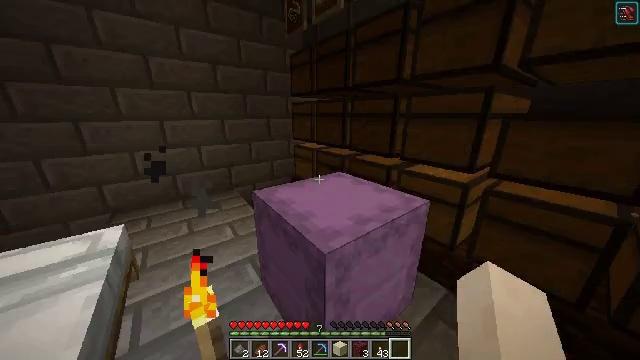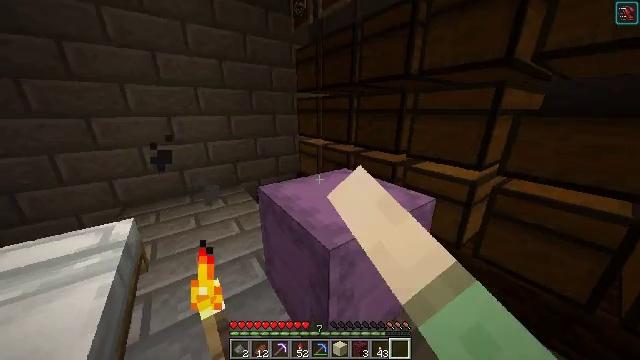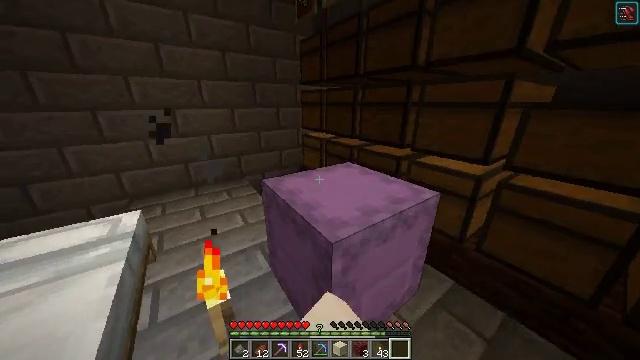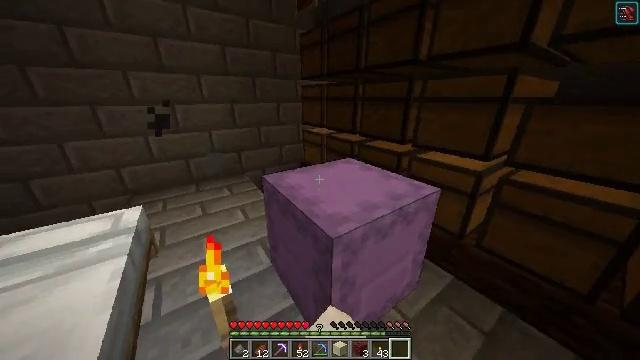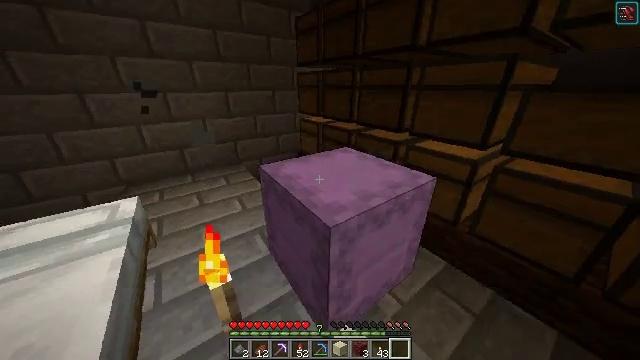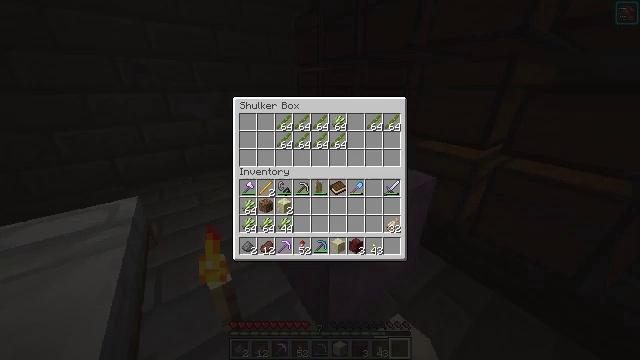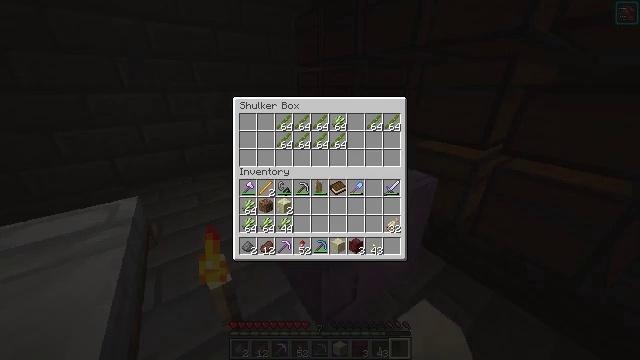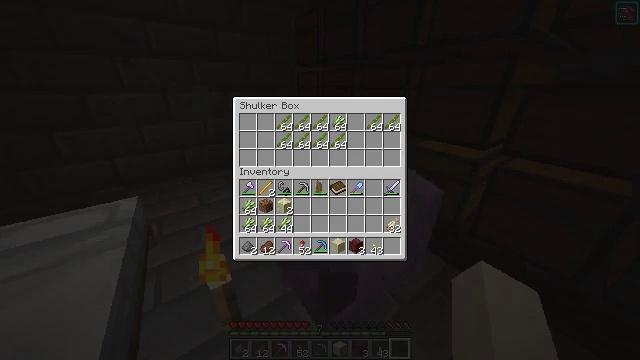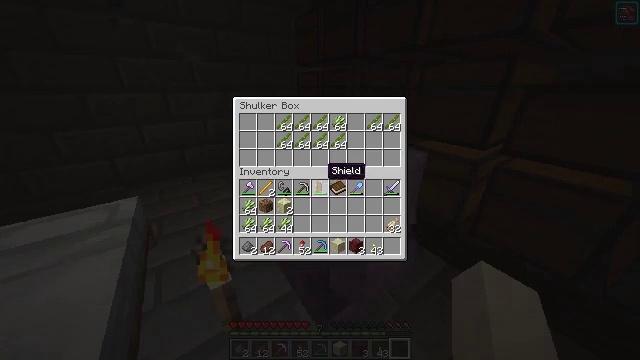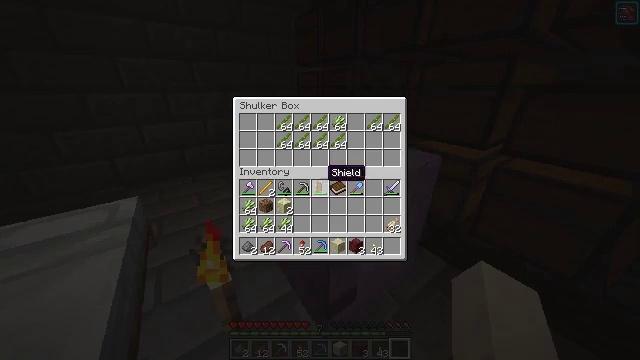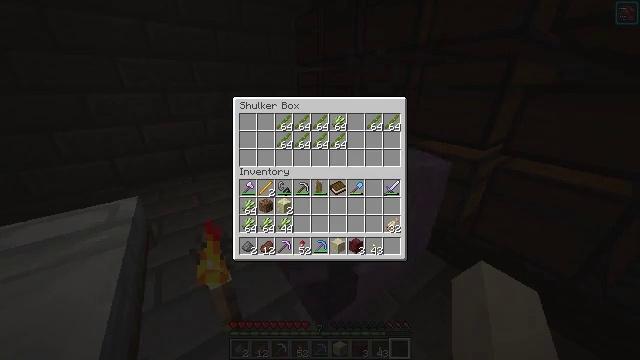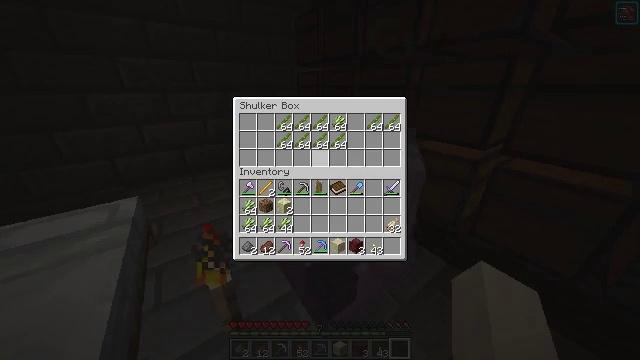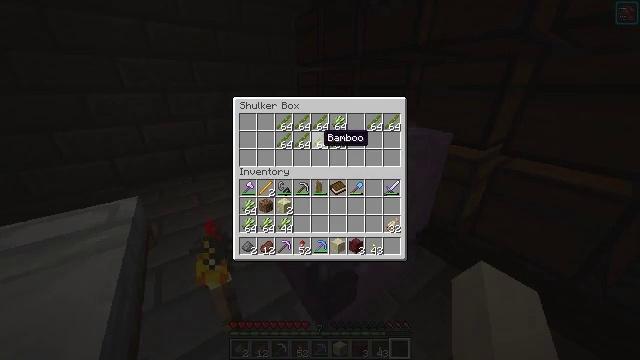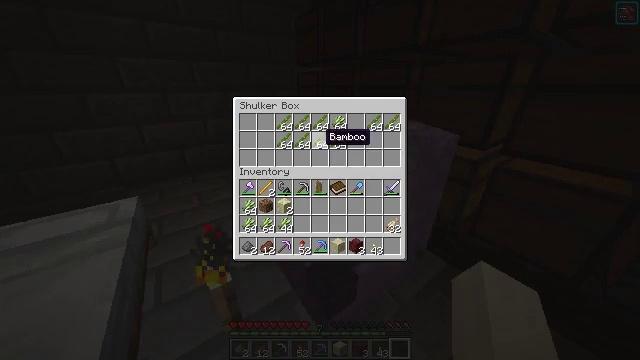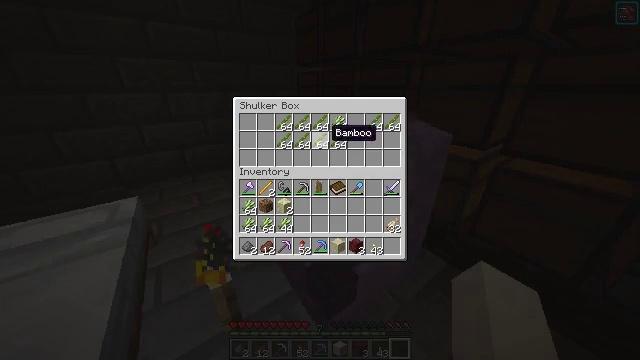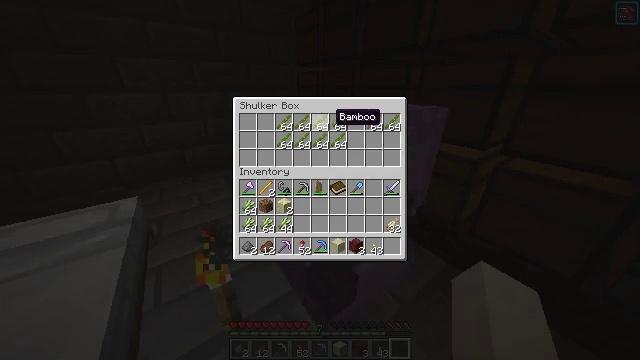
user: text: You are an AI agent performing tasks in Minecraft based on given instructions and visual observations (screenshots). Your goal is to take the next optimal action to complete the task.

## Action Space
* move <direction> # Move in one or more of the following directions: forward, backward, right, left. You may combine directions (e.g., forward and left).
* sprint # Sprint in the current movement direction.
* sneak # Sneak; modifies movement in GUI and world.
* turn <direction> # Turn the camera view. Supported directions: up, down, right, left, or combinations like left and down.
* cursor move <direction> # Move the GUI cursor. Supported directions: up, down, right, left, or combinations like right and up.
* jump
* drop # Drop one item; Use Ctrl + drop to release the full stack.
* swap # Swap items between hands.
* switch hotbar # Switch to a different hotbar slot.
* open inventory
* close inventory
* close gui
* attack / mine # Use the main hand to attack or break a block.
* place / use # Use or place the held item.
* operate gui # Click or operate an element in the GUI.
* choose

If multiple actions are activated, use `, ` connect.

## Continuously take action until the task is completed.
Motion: motion action
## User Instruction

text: Attack the shulker box to pick it up.
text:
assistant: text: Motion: turn left and down, use / place
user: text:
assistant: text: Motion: turn left and down
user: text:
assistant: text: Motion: turn down
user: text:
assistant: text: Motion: turn down
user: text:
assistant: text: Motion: cursor move up, open gui
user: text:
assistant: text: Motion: cursor move down
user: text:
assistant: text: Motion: no_op
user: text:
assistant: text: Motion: no_op
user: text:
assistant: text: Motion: no_op
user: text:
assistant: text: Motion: sneak, cursor move up
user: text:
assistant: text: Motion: sneak, cursor move up
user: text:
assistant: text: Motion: sneak
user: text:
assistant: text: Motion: sneak
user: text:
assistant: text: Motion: sneak
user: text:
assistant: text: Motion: sneak, cursor move up
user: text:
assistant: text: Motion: sneak
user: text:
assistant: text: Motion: sneak
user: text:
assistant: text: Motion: sneak, cursor move right
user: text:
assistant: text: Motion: sneak, cursor move right
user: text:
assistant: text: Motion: sneak
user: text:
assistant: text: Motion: sneak, choose
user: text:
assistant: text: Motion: sneak, choose
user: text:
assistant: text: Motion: sneak
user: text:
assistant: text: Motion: sneak
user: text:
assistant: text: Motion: sneak, choose
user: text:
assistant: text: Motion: sneak, choose
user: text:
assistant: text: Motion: sneak
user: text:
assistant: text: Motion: sneak
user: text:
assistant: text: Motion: sneak, close gui
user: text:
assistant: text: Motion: turn right and up, open inventory